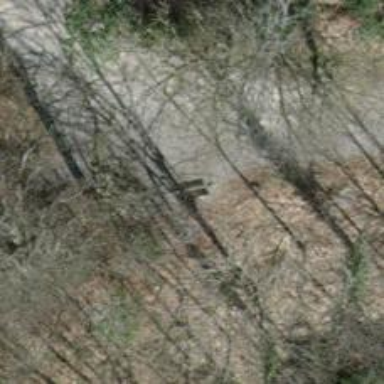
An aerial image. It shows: Brown bench.